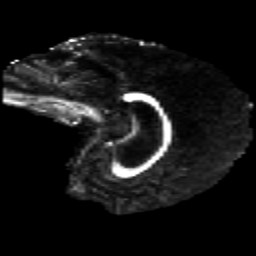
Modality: FA
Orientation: sagittal
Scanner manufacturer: ge
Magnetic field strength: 3 T
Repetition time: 17 s
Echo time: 0.0877 s